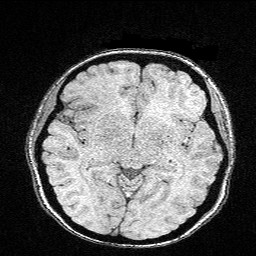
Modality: FLASH
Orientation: coronal
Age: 25
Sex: female